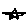
Label: star